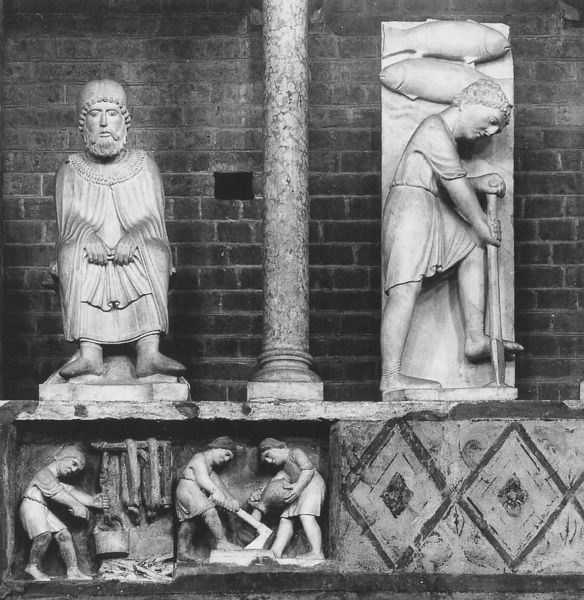
Titel: Baptisterium in Parma
Standort: Parma, Baptisterium (EU - I - Emilia-Romagna)
Schlagwörter: fuß, hand, mann, wasser, weiß, menschen, sitzen, grau, profil, schmuck, schwarz, säule, bart, wand, stein, feld, boden, figur, mantel, sitzend, frontal, arbeit, bauern, brunnen, kinder, skulptur, statue, relief, bilder, fischer, arbeiten, mauer, ziegel, arbeiter, figuren, könig, verzierung, plastik, bauer, nahrung, ausstellung, fries, römer, raute, rauten, fisch, skulpturen, handwerk, axt, landwirtschaft, gelehrter, kochen, eimer, beil, tunika, schaufel, spaten, fische, darstellungen, want, bidhauerei, greichen, spatenstich, relieffries, landmänner